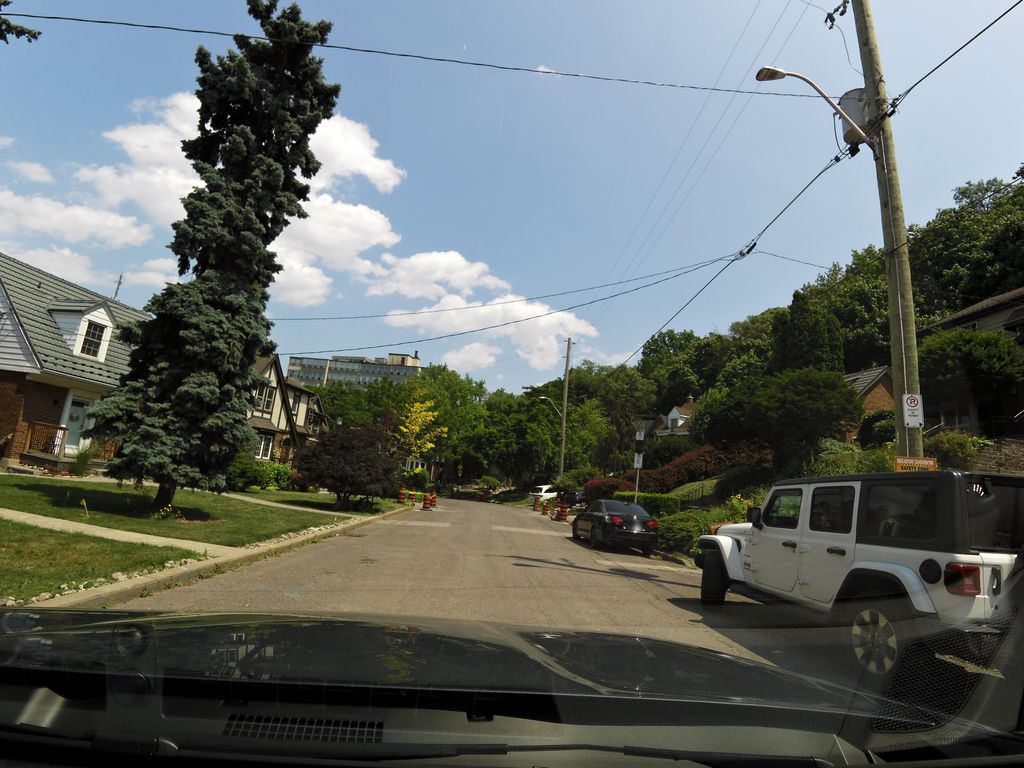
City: hamilton